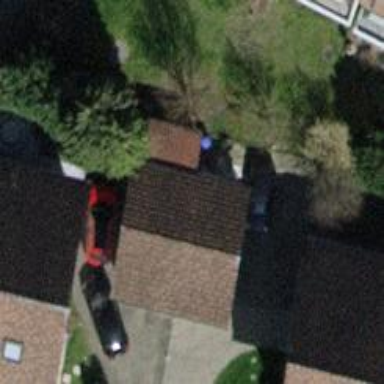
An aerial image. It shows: Garage building.